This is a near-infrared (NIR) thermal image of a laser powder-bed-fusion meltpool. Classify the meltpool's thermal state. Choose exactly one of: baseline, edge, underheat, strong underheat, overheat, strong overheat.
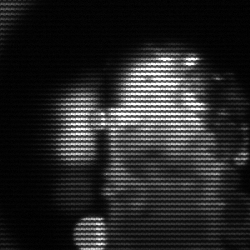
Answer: strong underheat